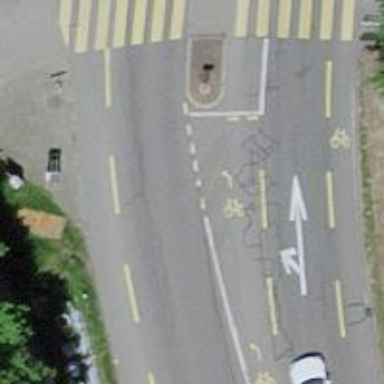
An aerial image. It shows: Secondary road with asphalt surface and designated cycle lane.